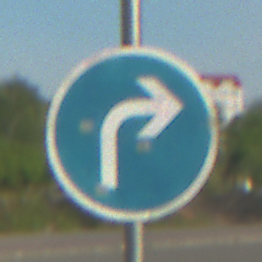
Verkehrszeichen: VorgeschriebeneFahrtrichtungRechts
Umgebung: Outdoor, Suburban
Tageszeit: MorningAfternoon
Wetter: PartlyCloudy
Licht: Natural
Jahreszeit: NotSpecified
Kontrast: HighContrast